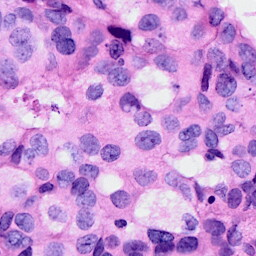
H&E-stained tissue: Breast